Question: It works in Chrome, but it always shows up black in Safari. I even put 'color: #0A0' in 4 different places, and tried '!important'.
Chrome
<URL>
iPhone

'''
/* Customize the label (the container) */
.checkbox-label {
display: block;
position: relative;
padding-left: 40px;
margin-bottom: 20px;
cursor: pointer;
-webkit-user-select: none;
-moz-user-select: none;
-ms-user-select: none;
user-select: none;
color: #0A0;
}
/* Hide the browser's default checkbox */
.checkbox-label input {
position: absolute;
opacity: 0;
cursor: pointer;
}
/* Create a custom checkbox */
.checkmark {
position: absolute;
top: 0;
left: 0;
height: 30px;
width: 30px;
border: 1px solid goldenrod;
color: #0A0;
}
/* Create the checkmark/indicator (hidden when not checked) */
/* Style the checkmark/indicator */
.checkmark:after {
content: '14';
display: none;
font-size: 36px;
margin: -15px 0 0 0;
color: #0A0;
// color: red;
}
/* Show the checkmark when checked */
.checkbox-label input:checked ~ .checkmark:after {
display: block;
color: #0A0 !important;
}
'''
'''
<label class="checkbox-label">
<input type="checkbox" checked="checked">
<span class="checkmark"></span>
</label>
'''
iOS 10.3.3, Chrome Version 66.0.3359.181
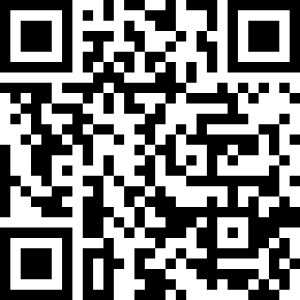
Answer: Demo (preview on iPhone):
<URL>
You need to add <URL> to fix this issue
Change 'content: '14';' to 'content: '14
e0e';'
'''
/* Customize the label (the container) */
.checkbox-label {
display: block;
position: relative;
padding-left: 40px;
margin-bottom: 20px;
cursor: pointer;
-webkit-user-select: none;
-moz-user-select: none;
-ms-user-select: none;
user-select: none;
color: #0A0;
}
/* Hide the browser's default checkbox */
.checkbox-label input {
position: absolute;
opacity: 0;
cursor: pointer;
}
/* Create a custom checkbox */
.checkmark {
position: absolute;
top: 0;
left: 0;
height: 30px;
width: 30px;
border: 1px solid goldenrod;
color: #0A0;
}
/* Create the checkmark/indicator (hidden when not checked) */
/* Style the checkmark/indicator */
.checkmark:after {
content: '14
e0e';
display: none;
font-size: 36px;
margin: -15px 0 0 0;
color: #0A0;
// color: red;
}
/* Show the checkmark when checked */
.checkbox-label input:checked ~ .checkmark:after {
display: block;
color: #0A0 !important;
}
'''
'''
<label class="checkbox-label">
<input type="checkbox" checked="checked">
<span class="checkmark"></span>
</label>
'''